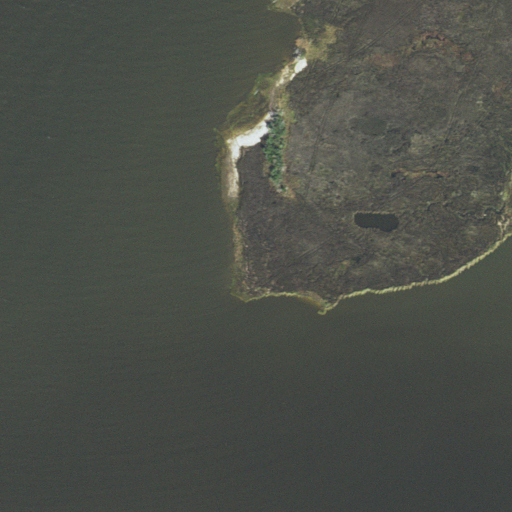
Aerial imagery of cape in North Carolina named Horton Point containing open water and herbaceous wetlands